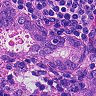
Metastatic tissue present: yes